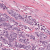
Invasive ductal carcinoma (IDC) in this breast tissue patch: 1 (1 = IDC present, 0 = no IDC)